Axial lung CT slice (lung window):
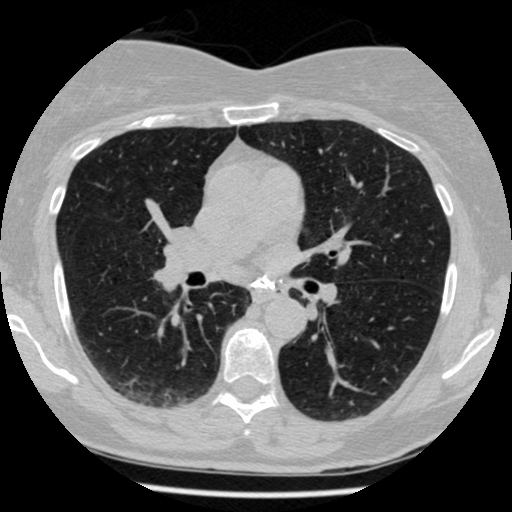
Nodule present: no